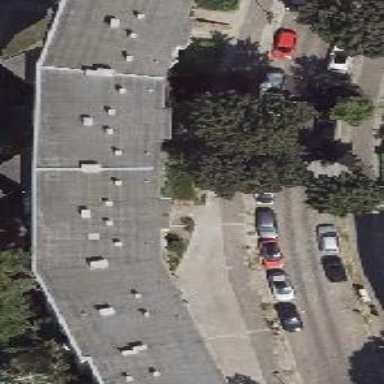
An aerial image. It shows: Building with apartments and flat roof.